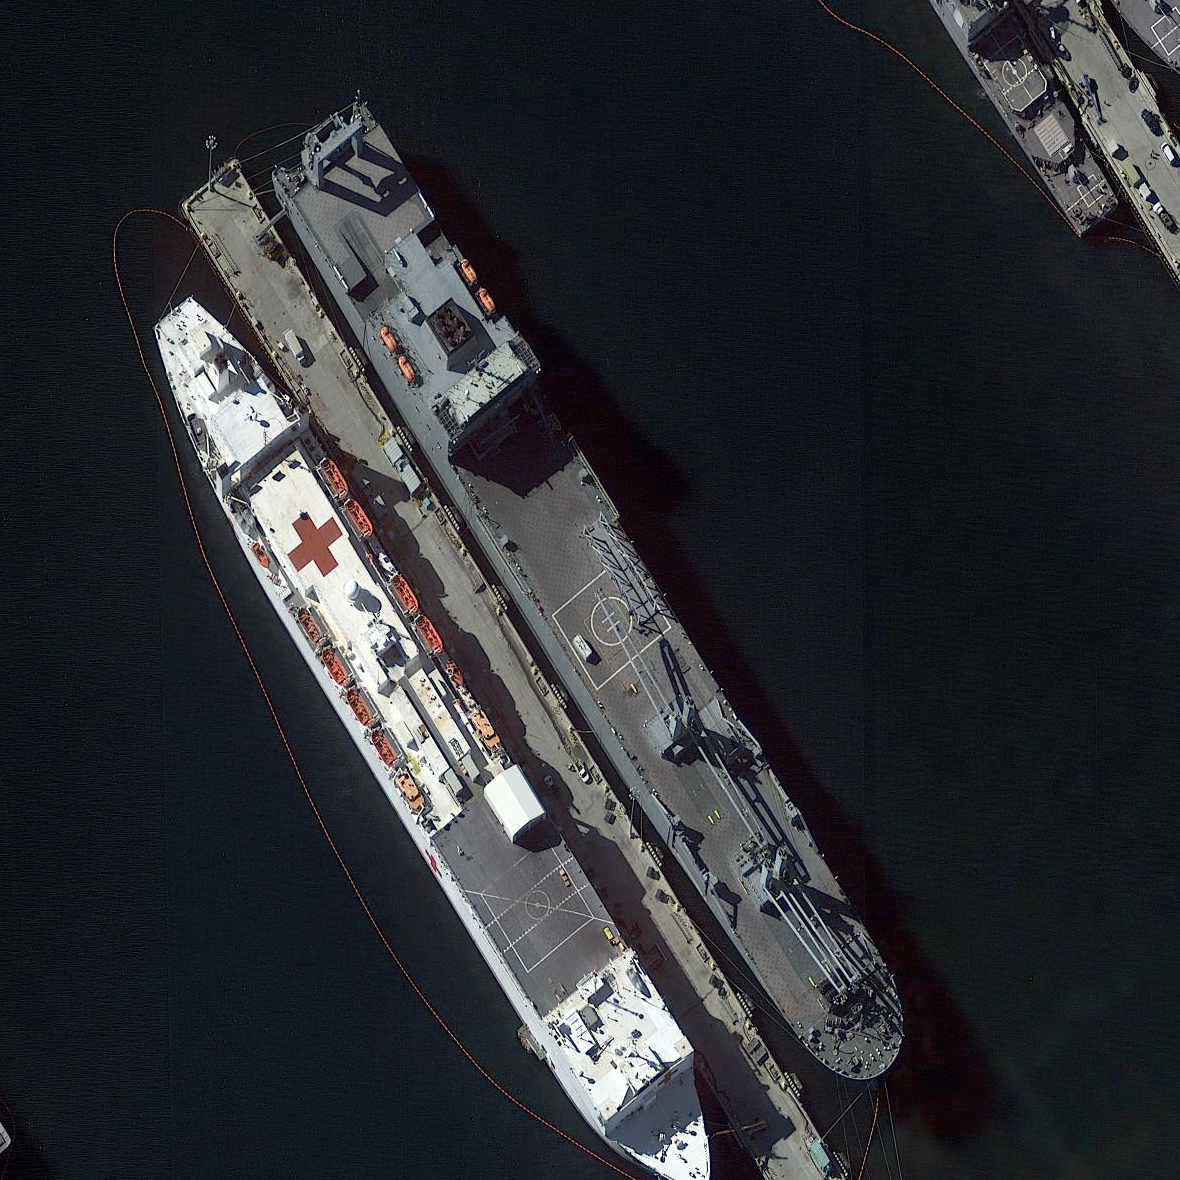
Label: Medical_ship